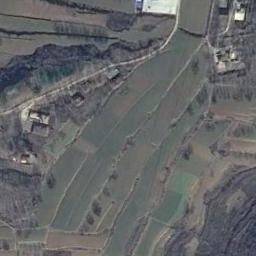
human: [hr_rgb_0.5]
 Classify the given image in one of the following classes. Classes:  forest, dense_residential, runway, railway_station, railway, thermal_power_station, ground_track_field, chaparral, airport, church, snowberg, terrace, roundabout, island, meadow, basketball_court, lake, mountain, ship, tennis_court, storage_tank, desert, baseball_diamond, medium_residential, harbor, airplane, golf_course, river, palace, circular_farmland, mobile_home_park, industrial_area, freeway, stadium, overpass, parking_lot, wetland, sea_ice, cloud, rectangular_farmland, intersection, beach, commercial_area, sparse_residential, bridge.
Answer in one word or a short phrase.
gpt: terrace